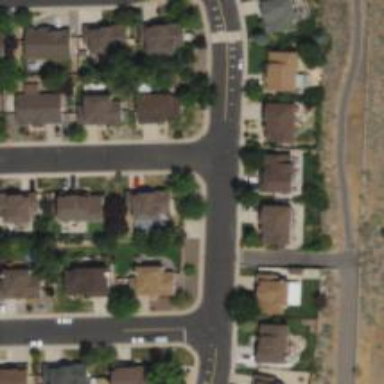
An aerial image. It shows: Residential road with asphalt surface and separate sidewalk.